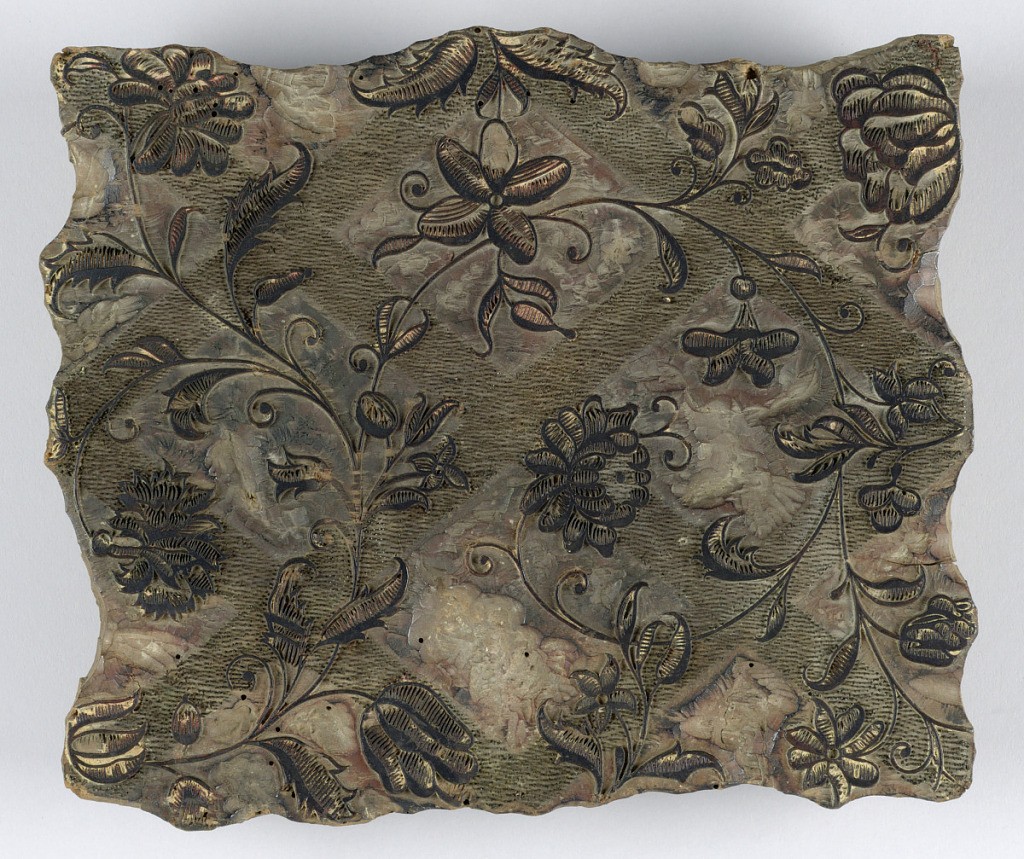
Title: Printing block
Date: late 18th century
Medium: wood, metal
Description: Wood block with metal pins for printing textiles. Design of curving fine branches with large blossoms and leaves in raised wood. Background of lozenge-shaped areas set off by wide lines of dots, each dot being a tiny metal pin.